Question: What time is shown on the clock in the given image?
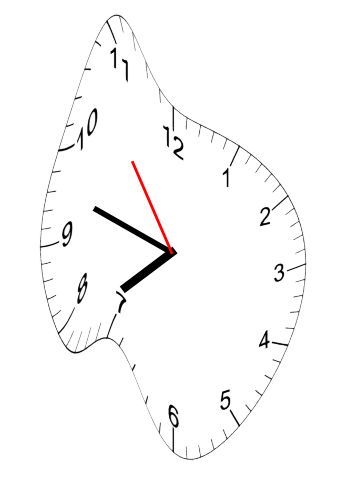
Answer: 07:47:54